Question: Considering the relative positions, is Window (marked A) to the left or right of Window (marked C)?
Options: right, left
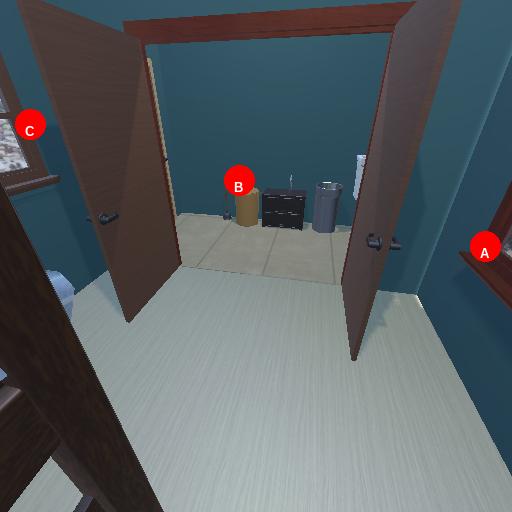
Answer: right